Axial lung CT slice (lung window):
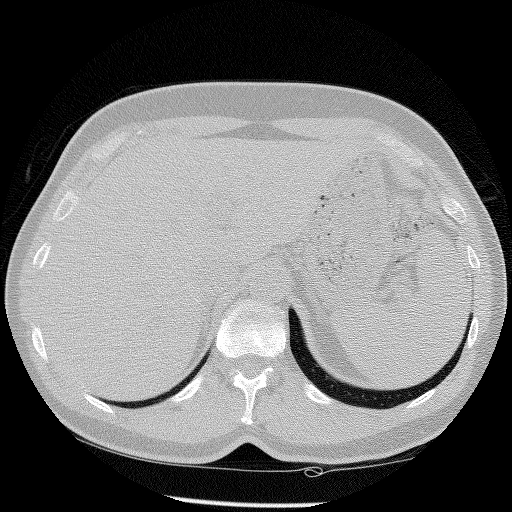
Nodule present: no